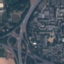
Land use / land cover: Highway